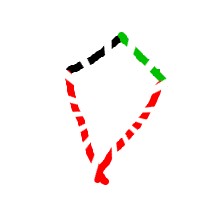
Shape: kite